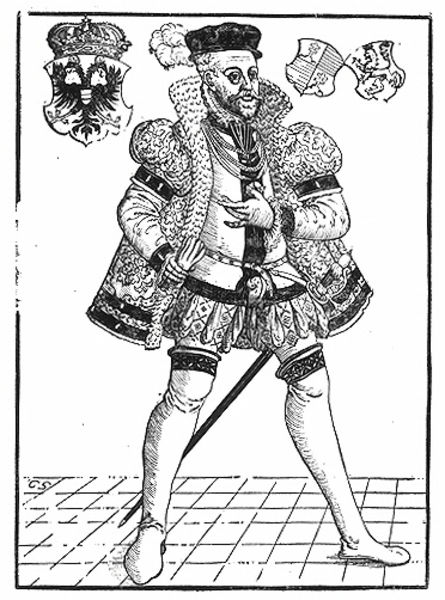
Titel: Bildnis des Kaisers Maximilian II.
Künstler: Monogrammist CS  (1579)
Institution: (Seriendruck)
Schlagwörter: adler, feder, hand, mann, umhang, weiß, finger, geste, grau, handschuh, handschuhe, hut, kleid, schwarz, zeichnung, blick, gürtel, rock, alt, bart, mütze, schnurrbart, augen, federn, gesicht, kragen, pelz, stehen, vollbart, ärmel, bildnis, hände, portrait, porträt, signatur, boden, gewand, mantel, adel, saum, england, puffärmel, renaissance, beine, kopfbedeckung, lächeln, holzschnitt, kette, grafik, graphik, kaiser, könig, schnäuzer, ganzfigurig, lachen, strümpfe, druck, radierung, stich, fliesen, schwarzweiß, schwert, ketten, degen, stiefel, ritter, fürst, österreich, wappen, mittelalter, strumpfhose, wams, kaiserzeit, schriftrolle, höfisch, kniestrümpfe, ganzkörperporträt, kupferstich, graf, ornat, spielkarte, doppeladler, tudor, prunkvoll, strumpfband, seriendruck, poste, beinlinge, strumpfbänder, henry viii, ahnenbild, mann fürst